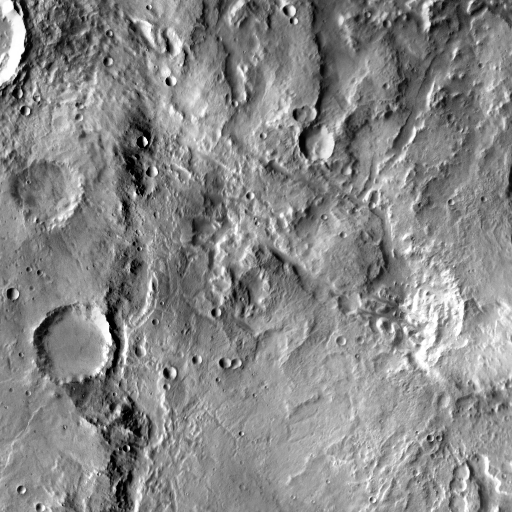
Crater classes present: Background, Other, Buried, Secondary